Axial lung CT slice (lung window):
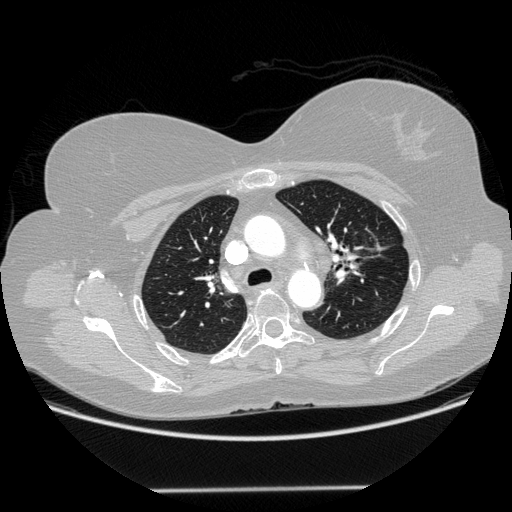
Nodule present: no